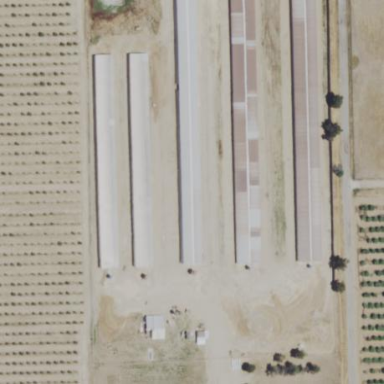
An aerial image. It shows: Farmyard area.